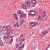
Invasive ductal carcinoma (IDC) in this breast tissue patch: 0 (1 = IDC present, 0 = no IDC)